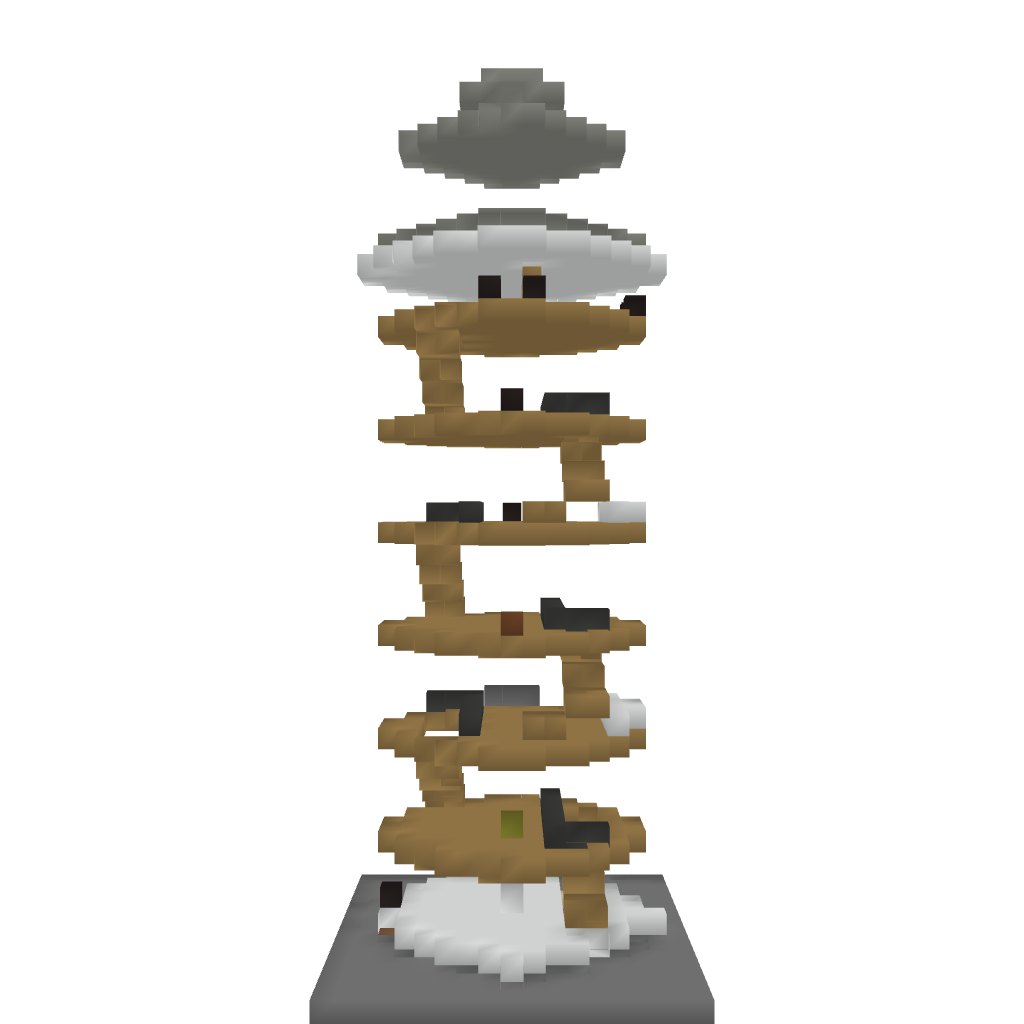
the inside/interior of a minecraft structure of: small lighthouse